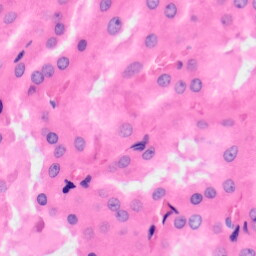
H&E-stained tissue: Kidney